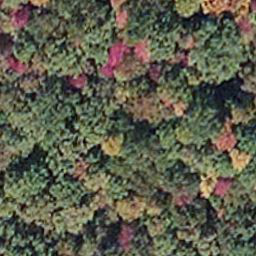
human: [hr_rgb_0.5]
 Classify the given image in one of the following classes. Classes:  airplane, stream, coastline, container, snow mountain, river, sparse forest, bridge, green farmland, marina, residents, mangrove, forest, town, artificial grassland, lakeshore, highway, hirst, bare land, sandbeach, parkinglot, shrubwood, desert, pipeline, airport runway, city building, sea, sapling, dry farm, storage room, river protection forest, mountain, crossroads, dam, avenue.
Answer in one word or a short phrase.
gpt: mangrove